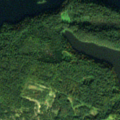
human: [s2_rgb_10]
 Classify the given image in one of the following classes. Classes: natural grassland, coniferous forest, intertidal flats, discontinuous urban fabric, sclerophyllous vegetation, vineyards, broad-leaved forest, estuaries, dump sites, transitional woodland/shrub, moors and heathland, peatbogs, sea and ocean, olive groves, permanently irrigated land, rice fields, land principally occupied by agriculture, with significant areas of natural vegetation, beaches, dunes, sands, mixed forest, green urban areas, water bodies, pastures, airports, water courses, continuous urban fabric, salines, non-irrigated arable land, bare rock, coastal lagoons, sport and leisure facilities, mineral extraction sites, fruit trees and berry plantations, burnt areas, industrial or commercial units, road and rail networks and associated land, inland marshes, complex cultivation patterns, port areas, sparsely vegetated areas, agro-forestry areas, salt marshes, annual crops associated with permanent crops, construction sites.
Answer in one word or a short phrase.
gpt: land principally occupied by agriculture, with significant areas of natural vegetation, broad-leaved forest, coniferous forest, mixed forest, transitional woodland/shrub, water bodies